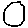
Label: circle